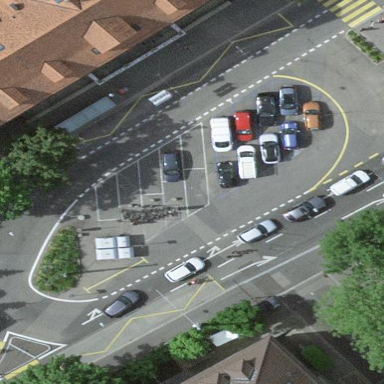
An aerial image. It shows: Parking area with asphalt surface designated as blue zone.